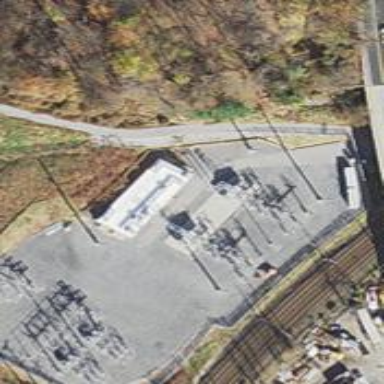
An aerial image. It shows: Power substation.